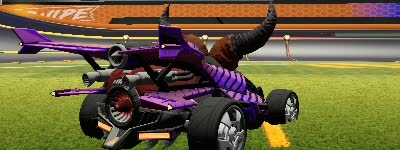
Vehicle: aftershock